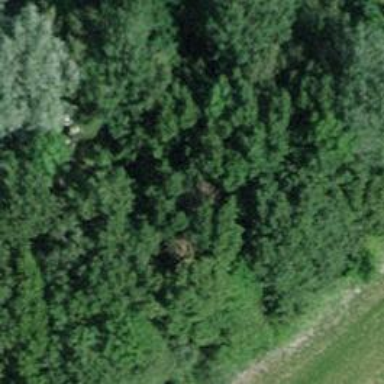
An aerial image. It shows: Forest area.